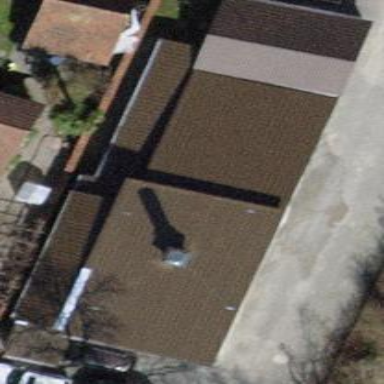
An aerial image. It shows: Building with flat roof.